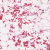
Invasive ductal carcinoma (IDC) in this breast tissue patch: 0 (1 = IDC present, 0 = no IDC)